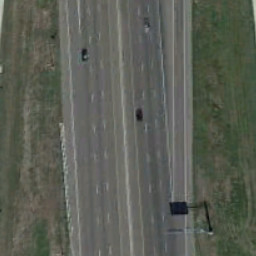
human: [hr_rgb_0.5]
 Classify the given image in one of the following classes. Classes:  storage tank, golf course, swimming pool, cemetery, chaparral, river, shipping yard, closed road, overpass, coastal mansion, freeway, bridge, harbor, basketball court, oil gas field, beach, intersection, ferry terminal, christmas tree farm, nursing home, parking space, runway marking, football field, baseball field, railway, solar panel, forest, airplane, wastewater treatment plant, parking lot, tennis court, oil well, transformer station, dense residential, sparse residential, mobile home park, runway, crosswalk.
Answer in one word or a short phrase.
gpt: freeway